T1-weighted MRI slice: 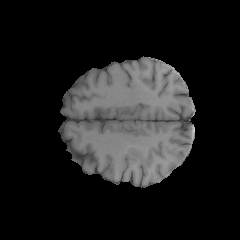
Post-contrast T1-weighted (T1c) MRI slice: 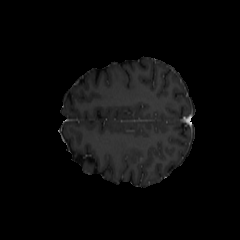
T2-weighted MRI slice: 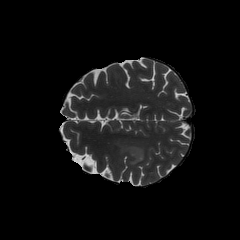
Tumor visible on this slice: yes